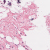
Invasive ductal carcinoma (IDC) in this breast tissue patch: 0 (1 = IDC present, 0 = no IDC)